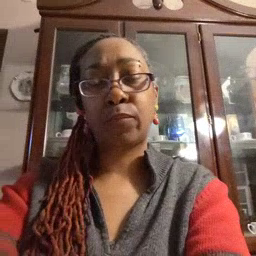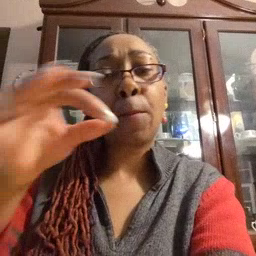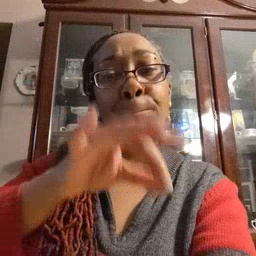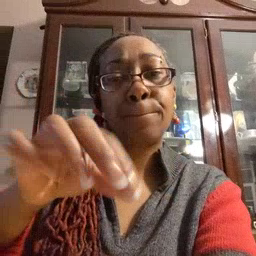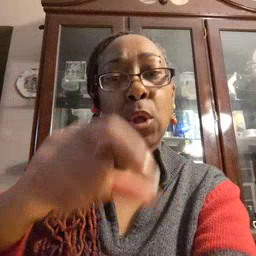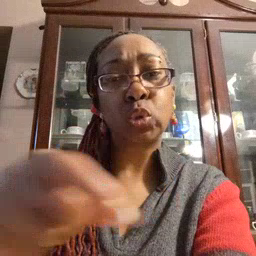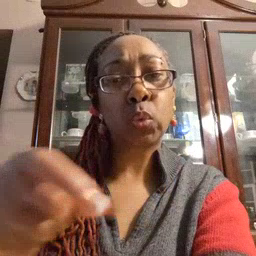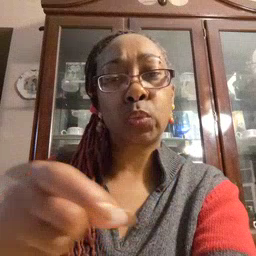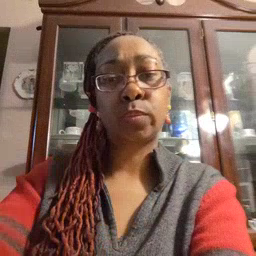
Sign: puzzle